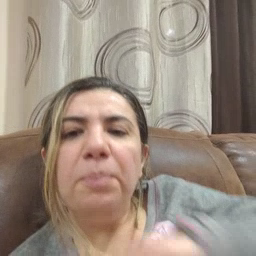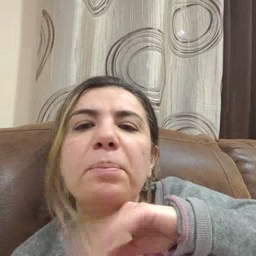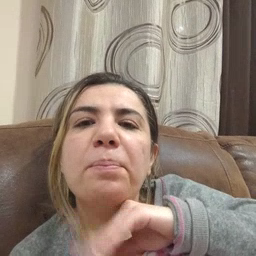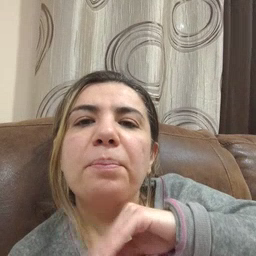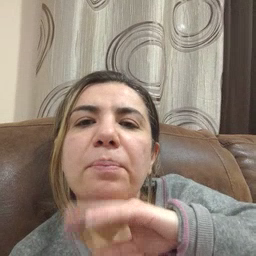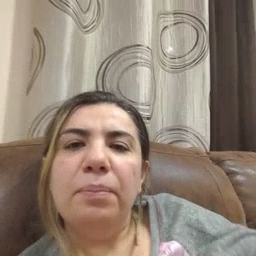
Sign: pig